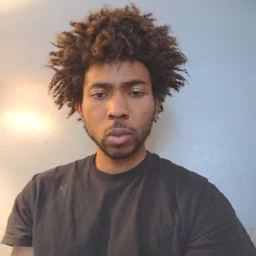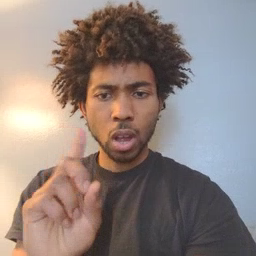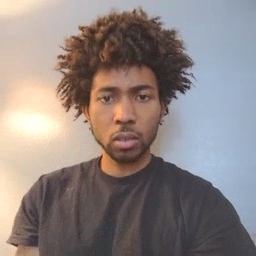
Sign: where